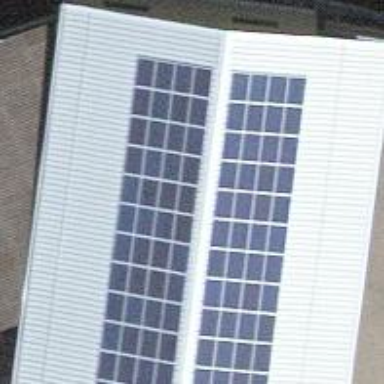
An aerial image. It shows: Solar power generator with photovoltaic panels.